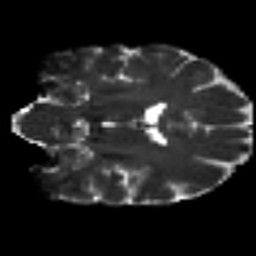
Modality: T2w
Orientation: coronal
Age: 41
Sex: female
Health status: healthy
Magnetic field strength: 3 T
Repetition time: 8.4 s
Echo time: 0.0926 s